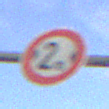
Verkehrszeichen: TatsaechlicheBreite2
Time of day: SunriseSunset
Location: Outdoor (Nature)
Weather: PartlyCloudy
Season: NotSpecified
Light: Natural